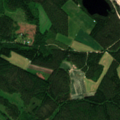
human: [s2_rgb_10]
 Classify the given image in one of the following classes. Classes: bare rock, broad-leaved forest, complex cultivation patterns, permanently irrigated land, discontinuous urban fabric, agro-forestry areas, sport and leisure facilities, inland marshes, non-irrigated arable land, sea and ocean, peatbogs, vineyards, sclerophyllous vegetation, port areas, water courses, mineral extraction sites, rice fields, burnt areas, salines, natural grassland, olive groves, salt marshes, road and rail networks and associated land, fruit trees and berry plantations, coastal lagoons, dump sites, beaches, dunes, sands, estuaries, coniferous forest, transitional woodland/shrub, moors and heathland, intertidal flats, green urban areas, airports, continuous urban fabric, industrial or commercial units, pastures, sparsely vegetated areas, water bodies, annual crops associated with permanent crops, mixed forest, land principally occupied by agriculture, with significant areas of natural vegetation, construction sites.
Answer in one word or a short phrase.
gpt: land principally occupied by agriculture, with significant areas of natural vegetation, coniferous forest, mixed forest, transitional woodland/shrub